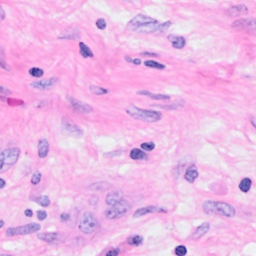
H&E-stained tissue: Breast